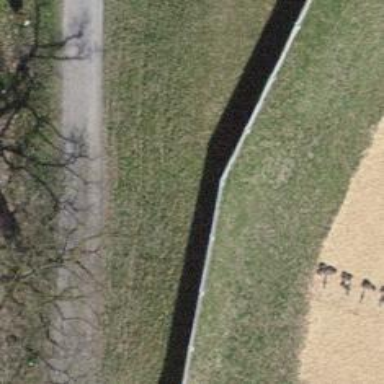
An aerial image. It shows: Wall is shown in the image.